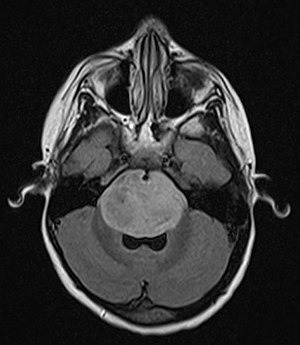
Label: meningioma